Question: I have a C# winforms application that I am using. I have a "browse output folder" button that takes the user to a specific path on a network drive for our local systems.
However, I have been getting these weird exceptions from Explorer.exe where it crashes for no particular reason with no real error message. This occurs when the folder opens up properly and sits for a while, it will open a message saying that it "has stopped working" and asks me to close it. This issue is very repeatable.
My best guess at the issue is that it is a network related problem. The network has been known to be glitchy occasionally (goes up/down briefly fairly often). Could this cause the problem?

The code I use is (I do typically check that the folder path is valid):
'''
string Path = "\\serverPath\data\My Folder\";
System.Diagnostics.Process.Start("Explorer.exe", Path);
'''
: Am I making this call to Explorer.exe improperly / is there a better/safer way of doing this to avoid this problem?
EDIT: OR is as I expected and is just a windows bug that I'm going to have to deal with... =(
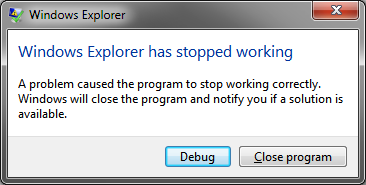
Answer: If you want an alternative way of opening the folder try using <URL>. To open a folder I think you can use the same PCITEMIDLIST as the parent and the selection:
'''
SHOpenFolderAndSelectItems(folder, 1, &folder, 0);
'''